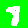
Digit: 8